Interaction volume radius: 5 \u00c5
Interaction volume height: 15 \u00c5
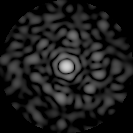
Disorder parameter: 0.8195